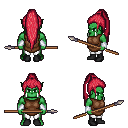
a pixel art fantasy rpg character, male body template, orc, green skin, brown tunic, white pants, ruby red extra-long topknot hairstyle, white cloth bracers, black shoes, spear, four views (front, back, left, right), 2x2 character sprite sheet, small pixel art, hard edges, no anti-aliasing